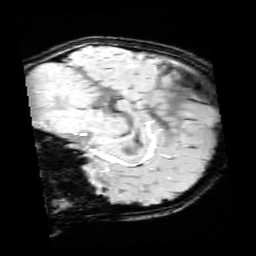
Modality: SWI
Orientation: sagittal
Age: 9
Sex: female
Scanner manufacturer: siemens
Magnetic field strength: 3 T
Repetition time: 0.027 s
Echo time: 0.02 s